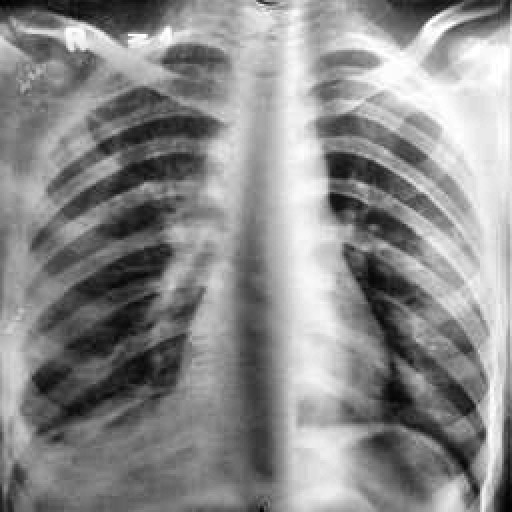
Finding: TUBERCULOSIS